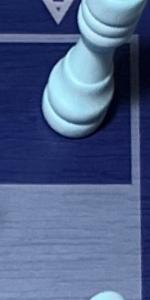
Label: Empty